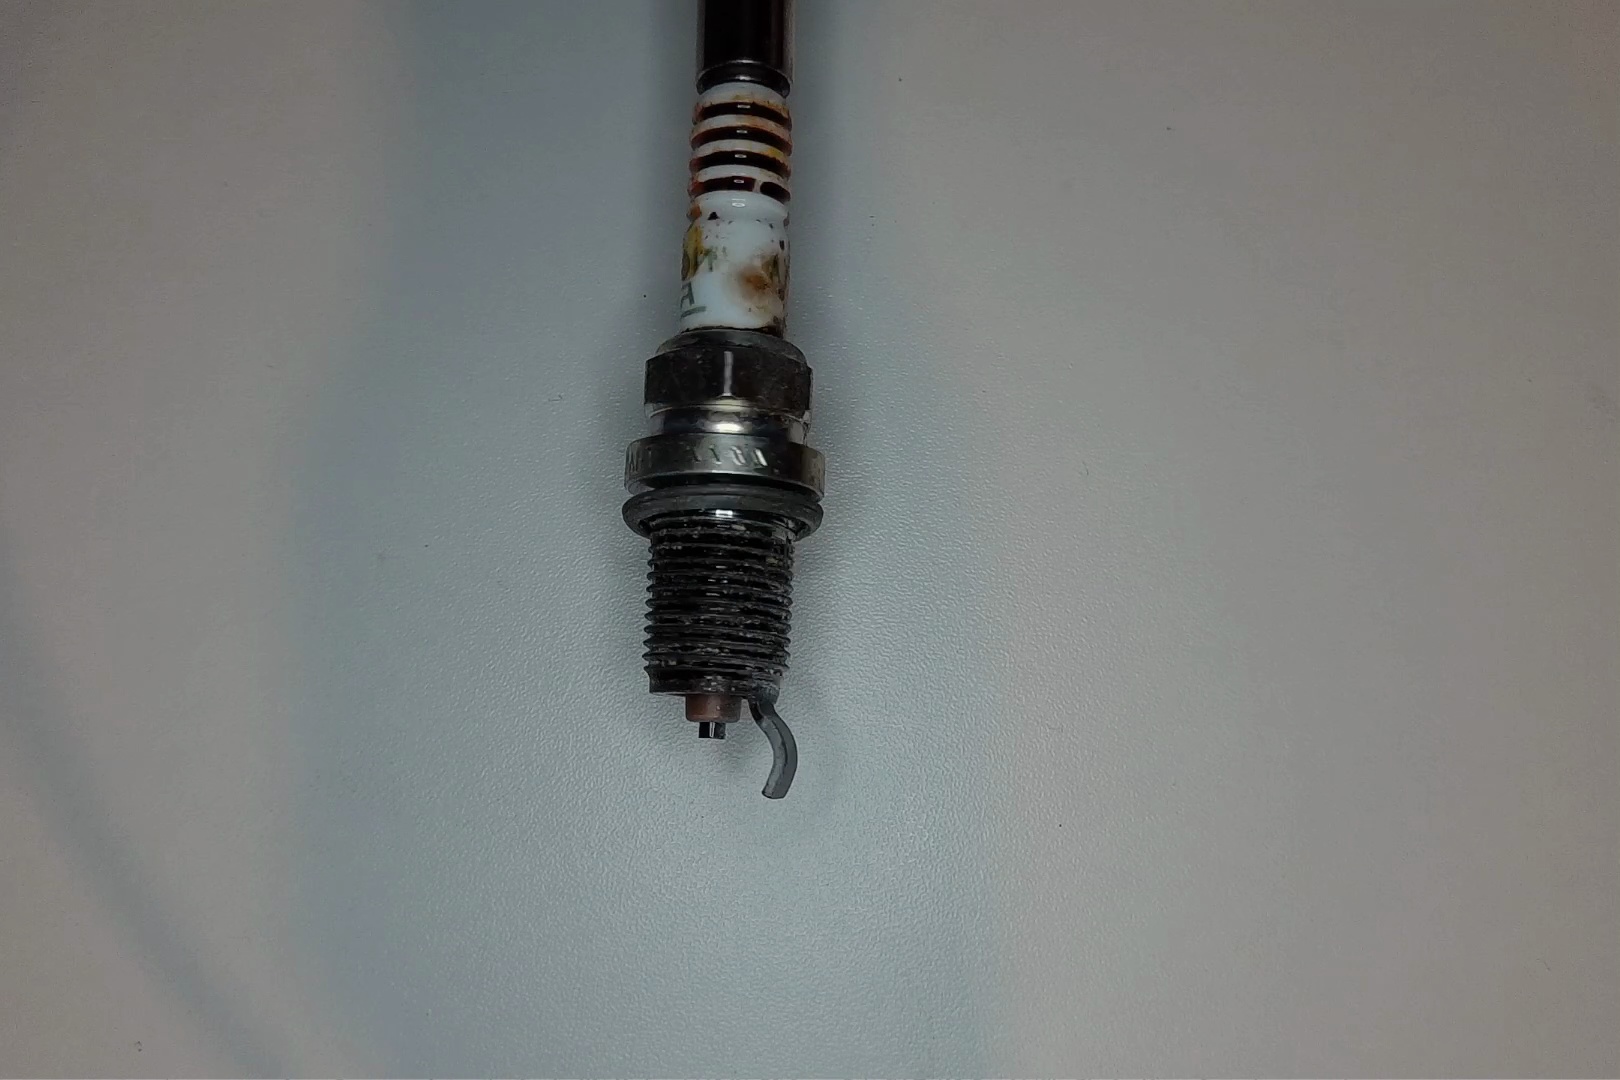
Label: anomaly